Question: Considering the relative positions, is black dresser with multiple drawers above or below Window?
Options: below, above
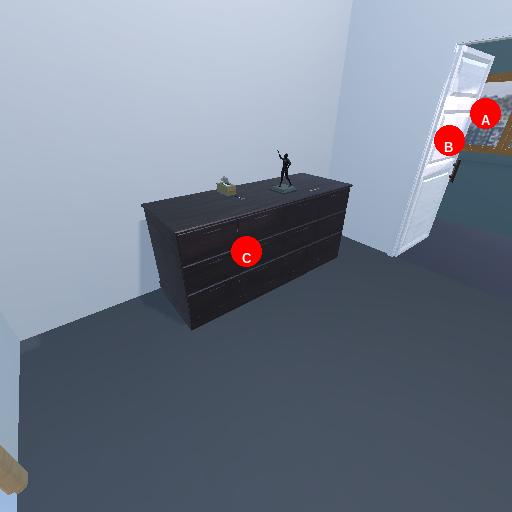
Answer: below